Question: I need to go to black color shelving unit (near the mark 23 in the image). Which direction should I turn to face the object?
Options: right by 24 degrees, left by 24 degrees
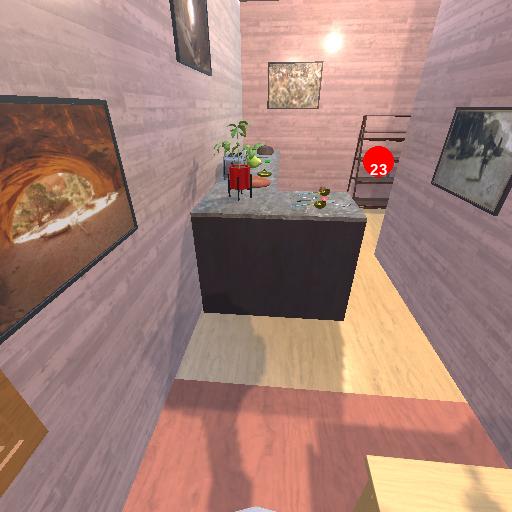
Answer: right by 24 degrees